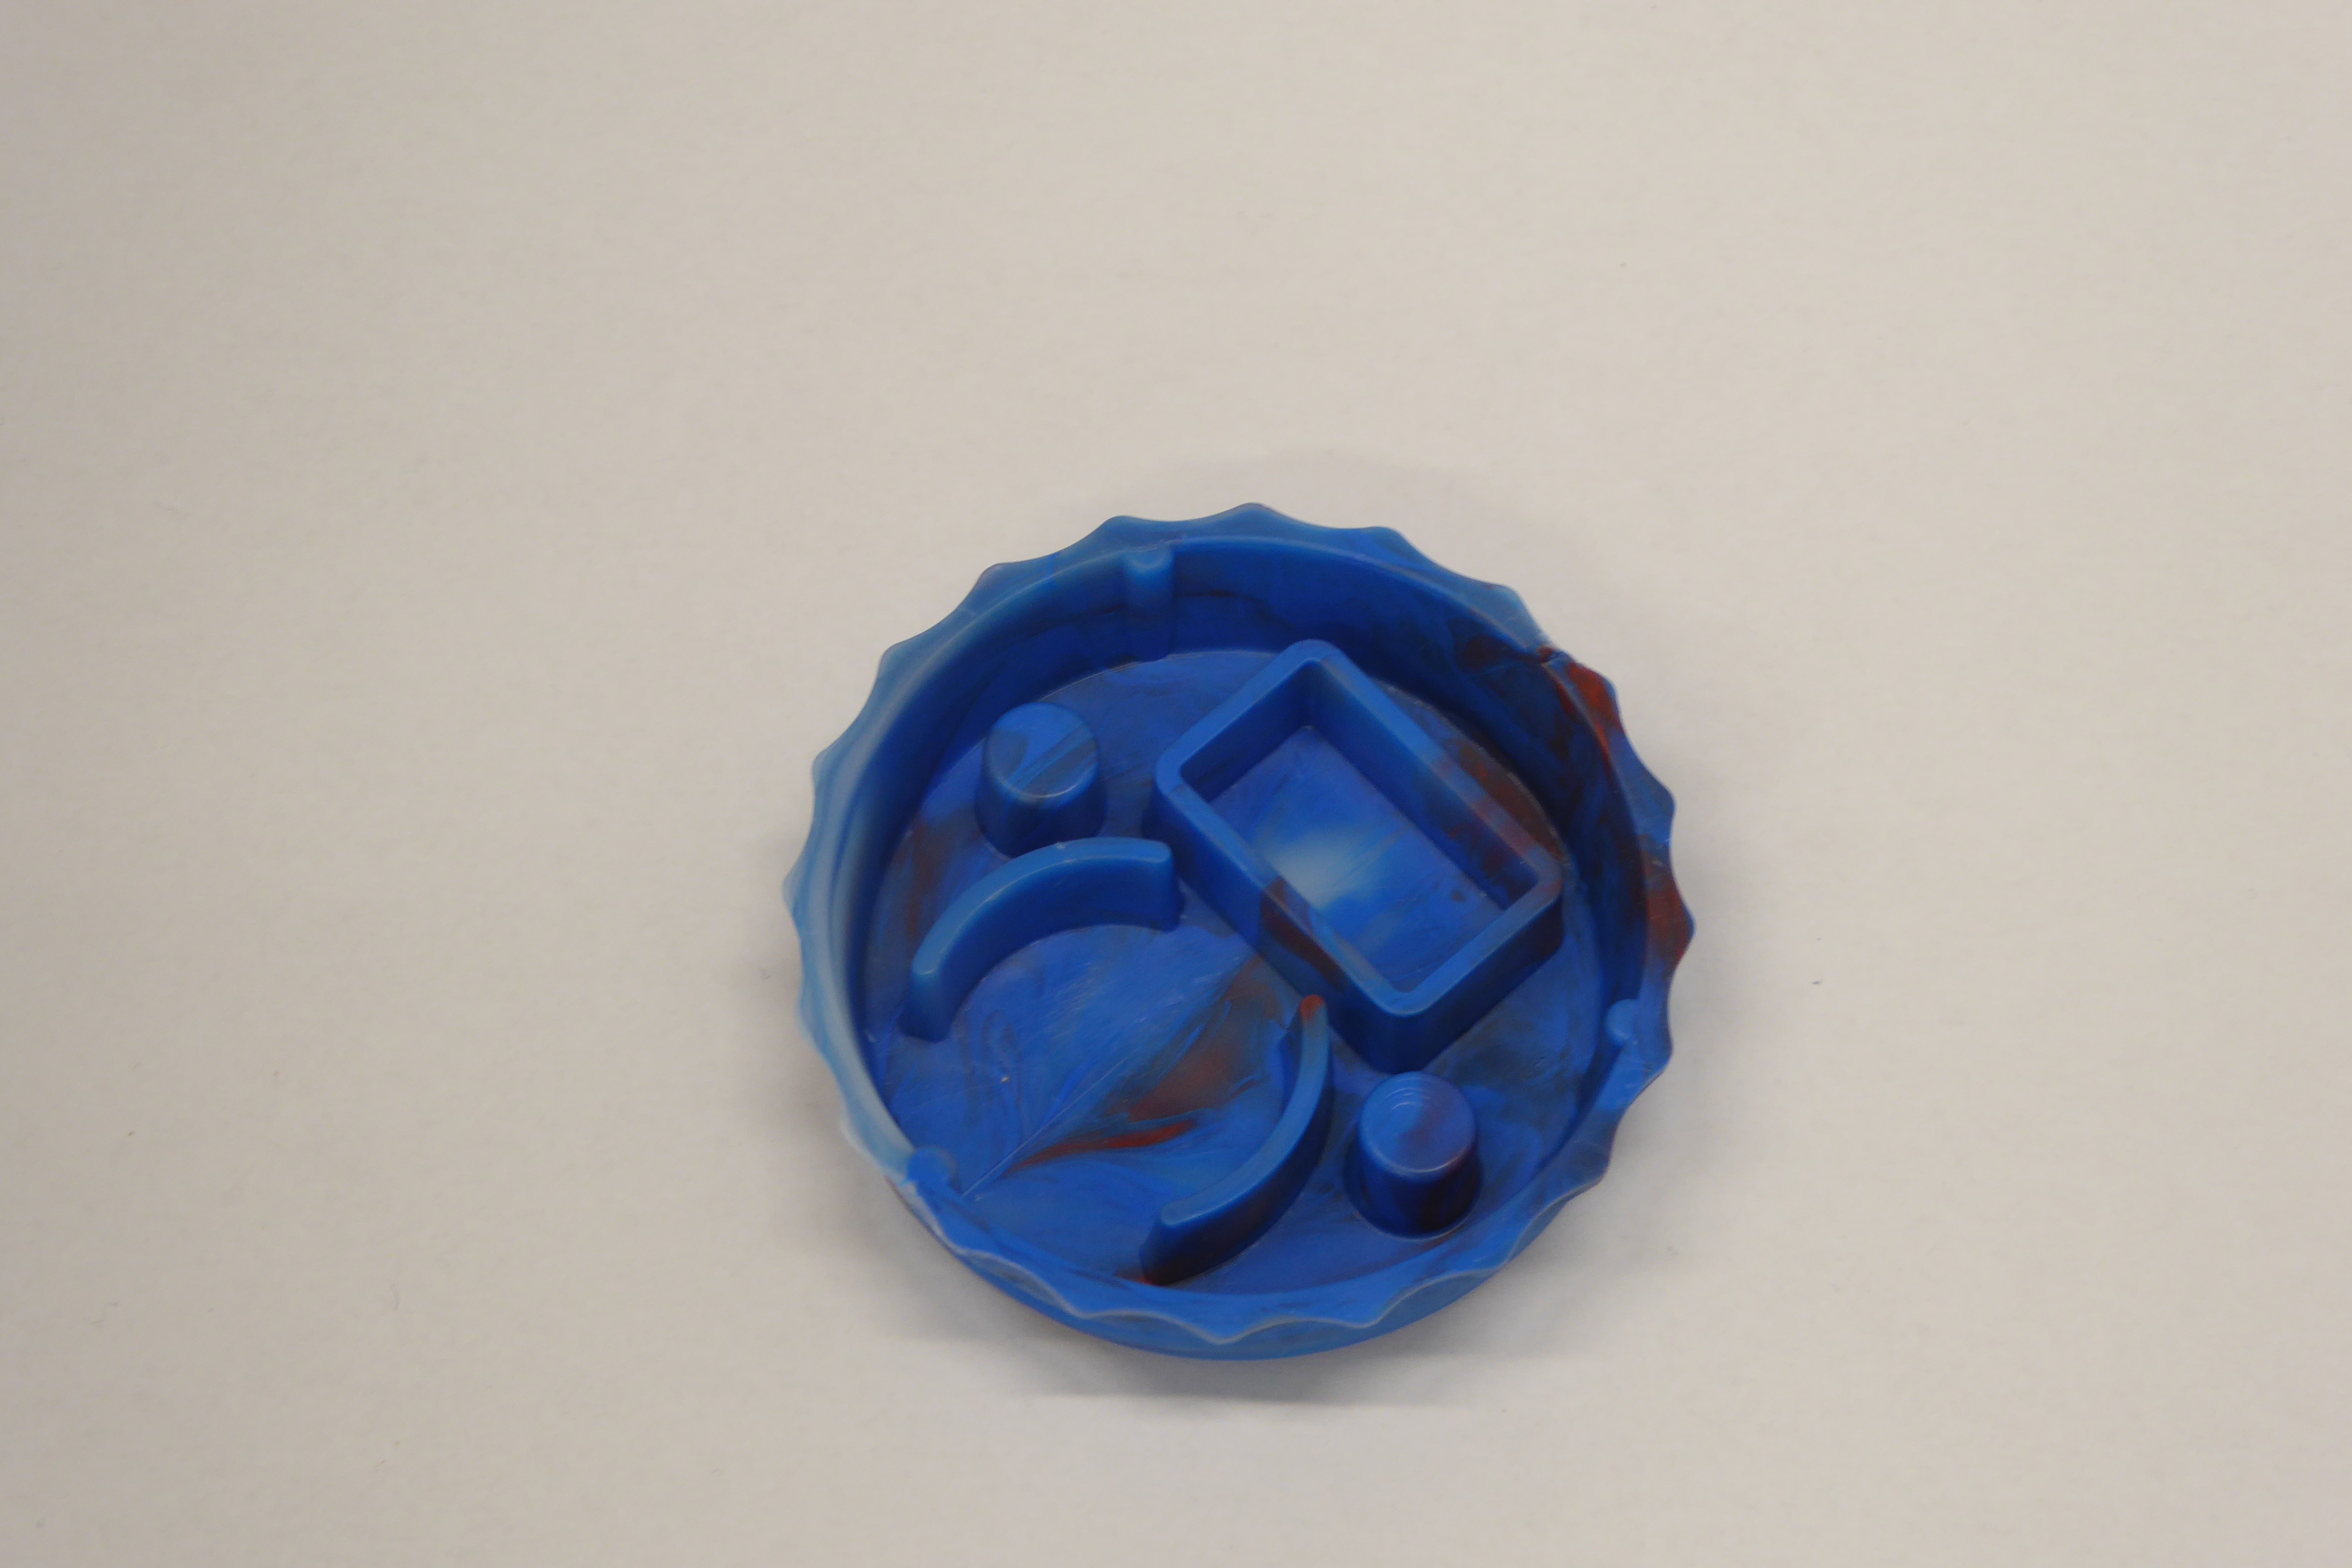
Label: Bottle Opener - Cover